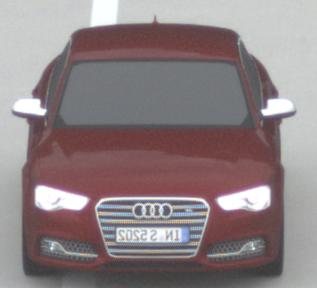
Make: Audi
Model: S5
Detailed model: F5
Model produced from: 2016
Model produced until: 2019
Doors: 2
Color: red
Road condition: dry road
Daytime: morning or afternoon
Contrast: low contrast